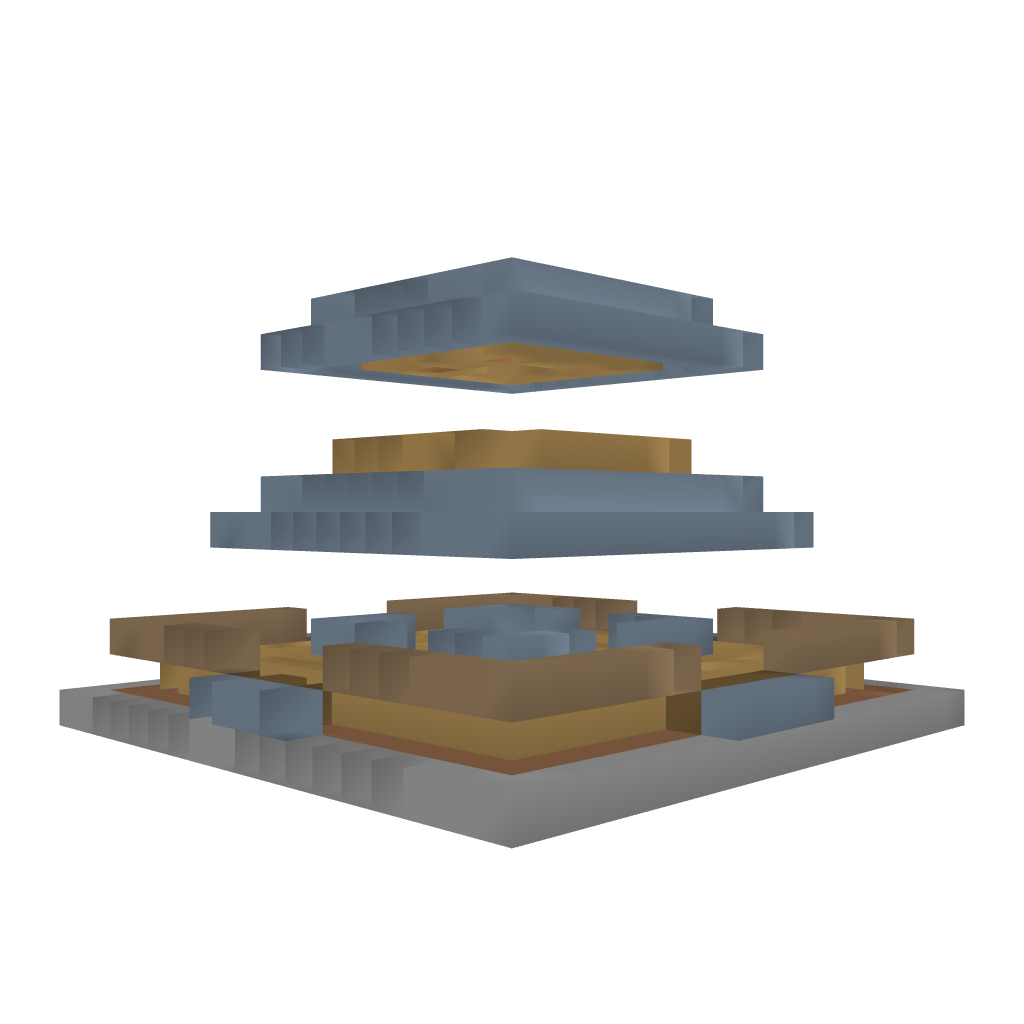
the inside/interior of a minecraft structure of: Town Hall